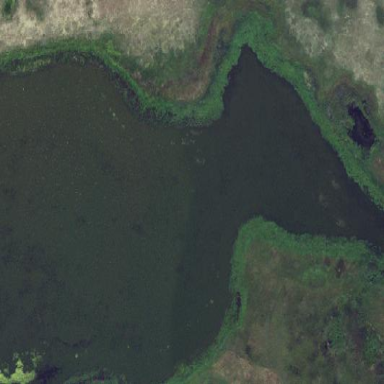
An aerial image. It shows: Lake with natural water.